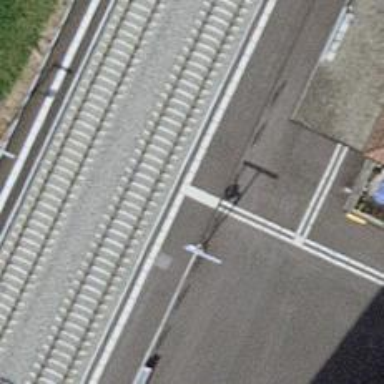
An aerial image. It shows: Platform for public transport and railway.